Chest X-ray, AP view. Patient: 44 years old, sex F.
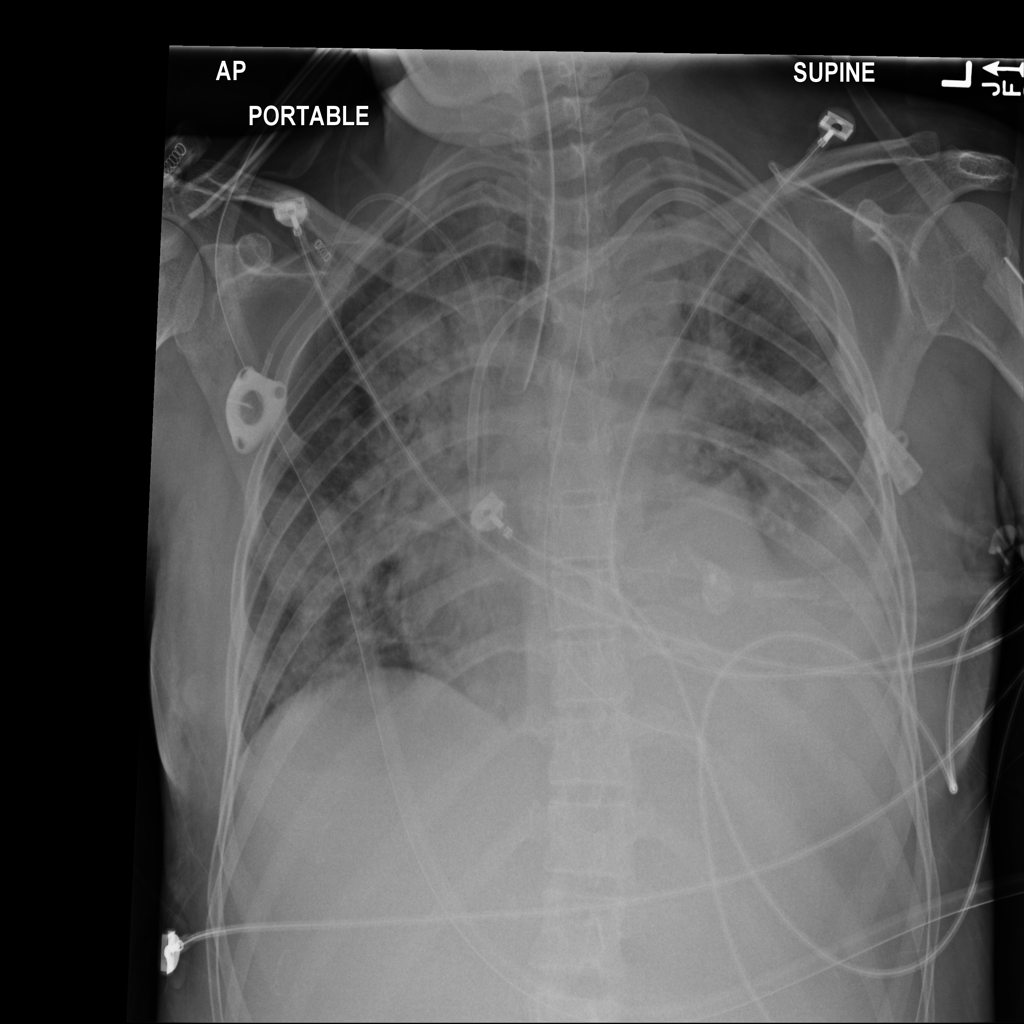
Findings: Consolidation